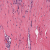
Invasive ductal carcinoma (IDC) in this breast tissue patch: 1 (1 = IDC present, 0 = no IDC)